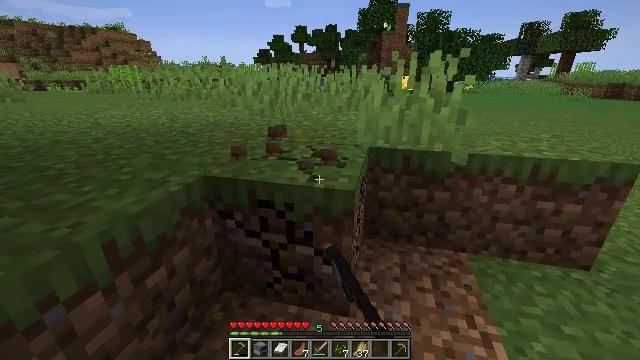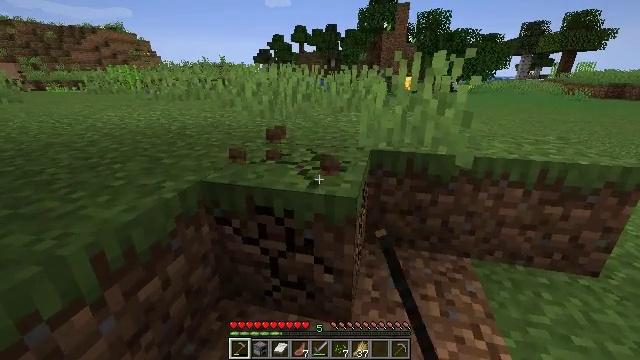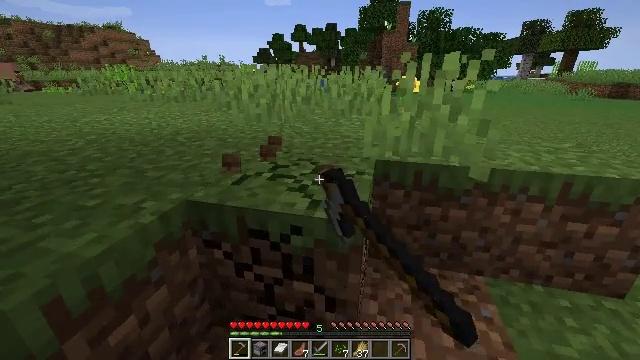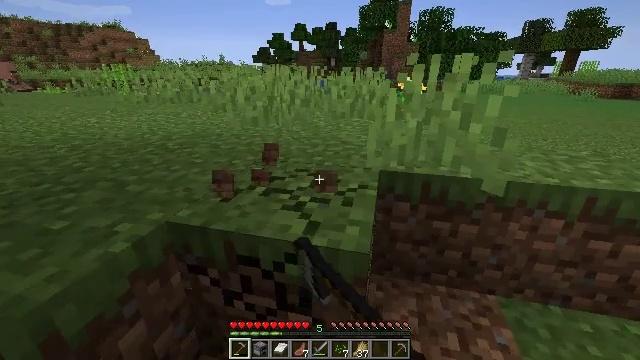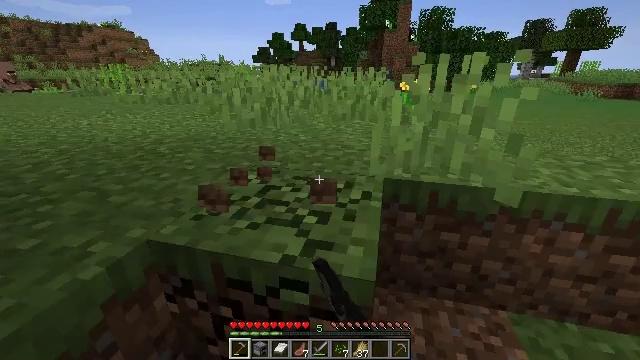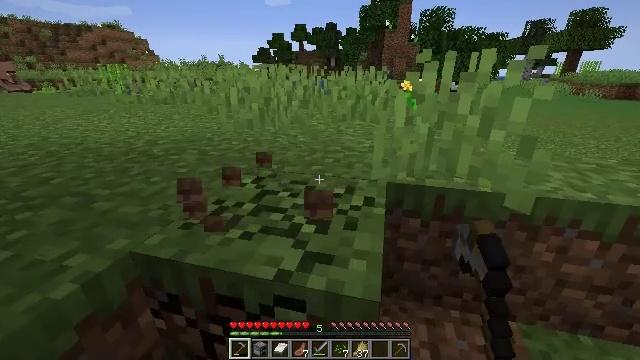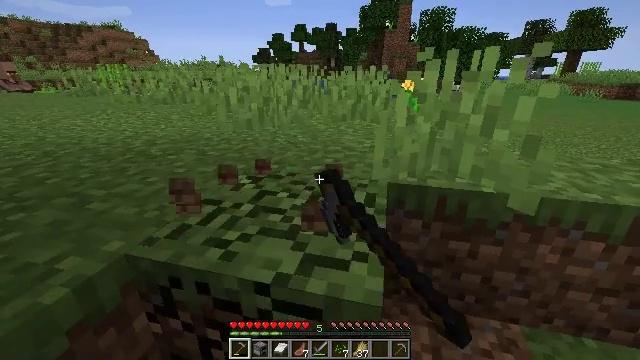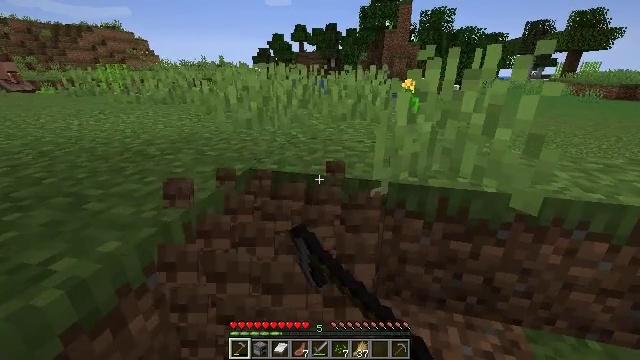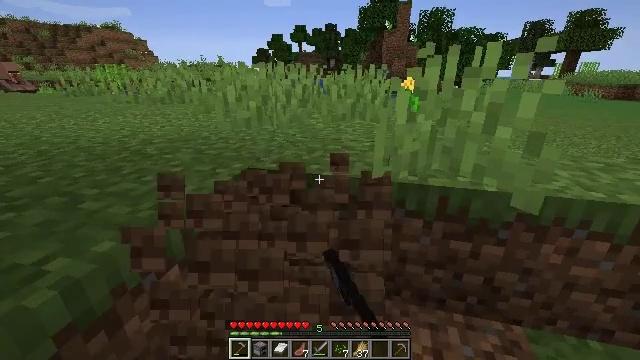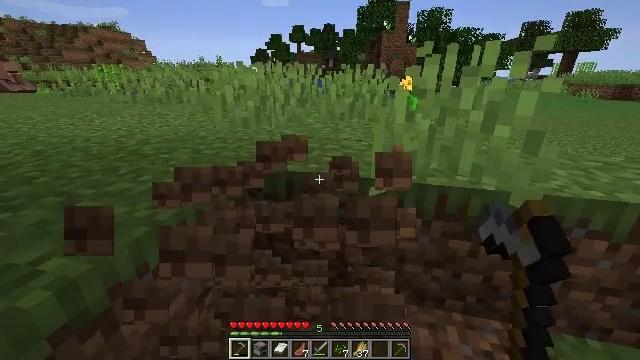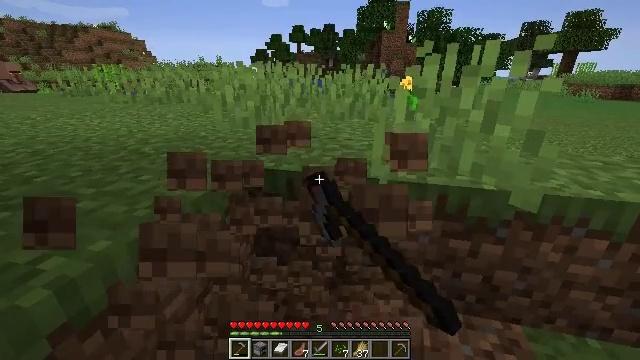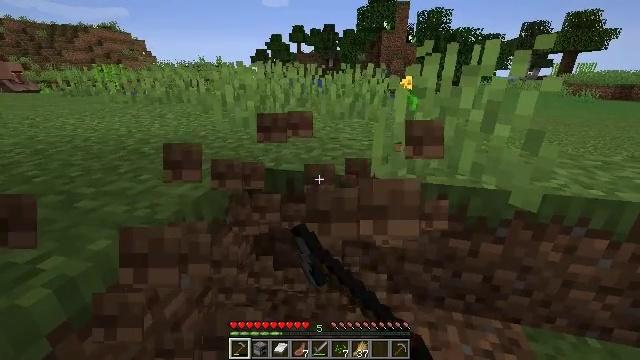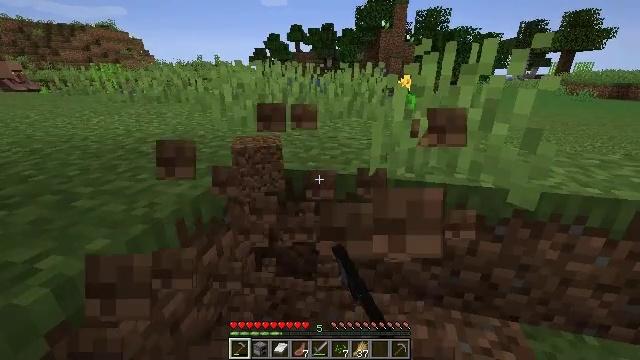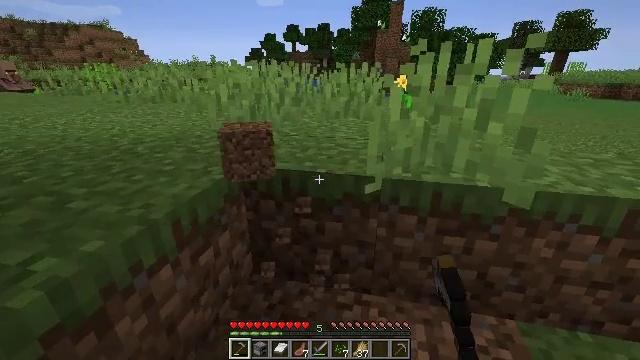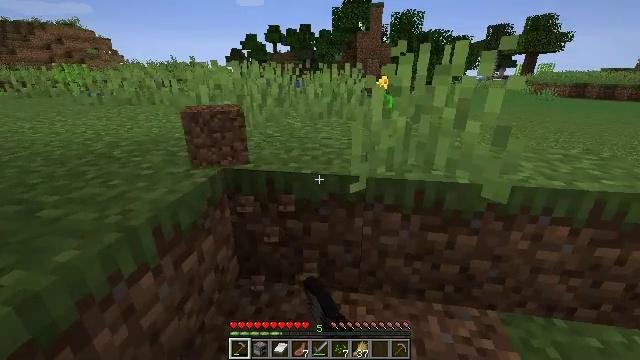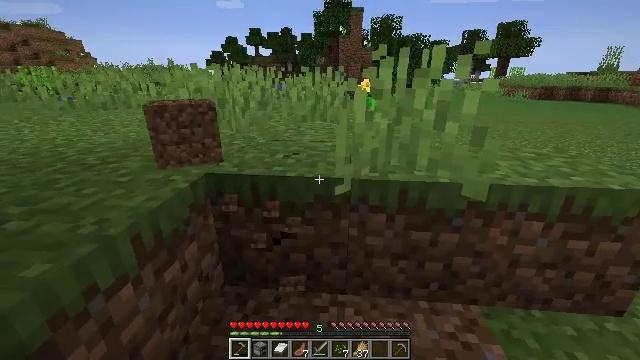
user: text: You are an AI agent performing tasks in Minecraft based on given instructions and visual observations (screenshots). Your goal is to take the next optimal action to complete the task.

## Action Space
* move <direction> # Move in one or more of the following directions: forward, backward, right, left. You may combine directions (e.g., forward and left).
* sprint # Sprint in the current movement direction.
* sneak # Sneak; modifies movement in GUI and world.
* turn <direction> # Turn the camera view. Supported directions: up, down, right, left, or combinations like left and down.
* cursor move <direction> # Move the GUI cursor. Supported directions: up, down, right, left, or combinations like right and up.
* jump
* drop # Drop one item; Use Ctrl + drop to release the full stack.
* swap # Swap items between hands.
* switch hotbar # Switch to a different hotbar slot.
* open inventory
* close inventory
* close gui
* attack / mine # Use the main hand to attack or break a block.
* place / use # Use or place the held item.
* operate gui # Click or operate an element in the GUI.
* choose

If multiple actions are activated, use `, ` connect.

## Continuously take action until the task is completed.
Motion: motion action
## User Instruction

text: Dig up the grass block for dirt.
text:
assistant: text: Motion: move forward, attack / mine
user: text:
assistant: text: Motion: move forward, attack / mine
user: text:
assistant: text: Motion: move forward, attack / mine
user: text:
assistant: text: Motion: attack / mine
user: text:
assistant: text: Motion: attack / mine
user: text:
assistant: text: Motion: attack / mine
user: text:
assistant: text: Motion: attack / mine
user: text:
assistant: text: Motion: attack / mine
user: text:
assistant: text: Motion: attack / mine
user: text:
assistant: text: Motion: attack / mine
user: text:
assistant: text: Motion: attack / mine
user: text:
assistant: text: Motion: attack / mine
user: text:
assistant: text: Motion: attack / mine
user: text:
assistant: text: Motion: turn right, attack / mine
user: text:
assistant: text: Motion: turn right, attack / mine
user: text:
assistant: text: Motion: attack / mine
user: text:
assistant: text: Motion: attack / mine
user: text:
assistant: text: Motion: move forward, attack / mine
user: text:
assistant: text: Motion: move forward, attack / mine
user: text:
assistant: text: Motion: move forward, attack / mine
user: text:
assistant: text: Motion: move forward, attack / mine
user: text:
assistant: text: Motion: attack / mine
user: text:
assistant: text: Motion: attack / mine
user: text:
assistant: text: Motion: attack / mine
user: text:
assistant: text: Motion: attack / mine
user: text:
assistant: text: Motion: attack / mine
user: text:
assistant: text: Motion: attack / mine
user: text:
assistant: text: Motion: attack / mine
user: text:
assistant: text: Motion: attack / mine
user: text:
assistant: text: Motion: attack / mine